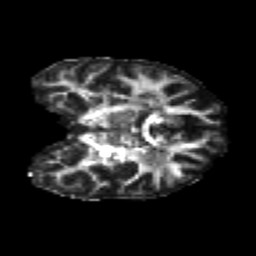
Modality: FA
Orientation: coronal
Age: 24
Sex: female
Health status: healthy
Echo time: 0.074 s